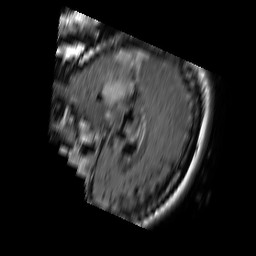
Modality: FLAIR
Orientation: sagittal
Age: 31
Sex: male
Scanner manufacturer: philips
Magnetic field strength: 1.5 T
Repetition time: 6 s
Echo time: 0.12 s